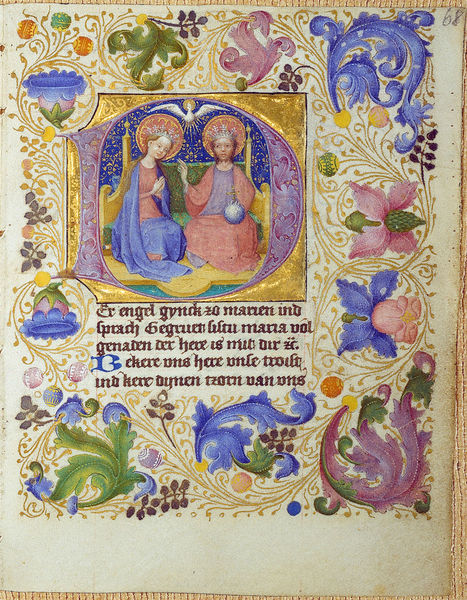
Titel: Lochner-Gebetsbuch
Künstler: Stefan Lochner
Institution: Darmstadt, Universitäts- und Landesbibliothek
Schlagwörter: blau, blätter, mann, vogel, gelb, blumen, bunt, frau, licht, orange, blüten, rot, malerei, ornament, taube, gold, pflanzen, rosa, ranken, schrift, lila, figuren, könig, thron, buch, seite, text, initiale, kugel, heiligenschein, mittelalter, heilige, heilig, maria, miniatur, handschrift, latein, buchmalerei, manuskript, heiligen, pflanzenranken, lochner